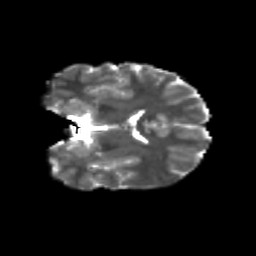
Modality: T2w
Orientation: coronal
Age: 10
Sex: male
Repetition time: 9.4 s
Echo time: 0.089 s